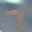
Label: 7